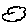
Label: cloud